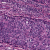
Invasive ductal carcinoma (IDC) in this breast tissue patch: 1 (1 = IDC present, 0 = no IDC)